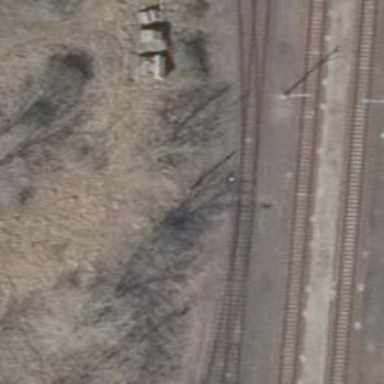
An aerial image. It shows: Railway switch.